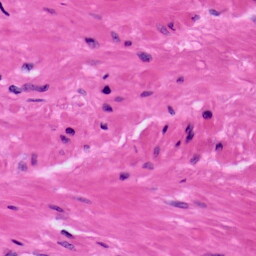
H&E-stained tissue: Prostate